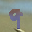
Label: 9